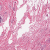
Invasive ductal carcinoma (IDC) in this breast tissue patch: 1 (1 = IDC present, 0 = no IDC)